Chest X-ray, PA view. Patient: 31 years old, sex F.
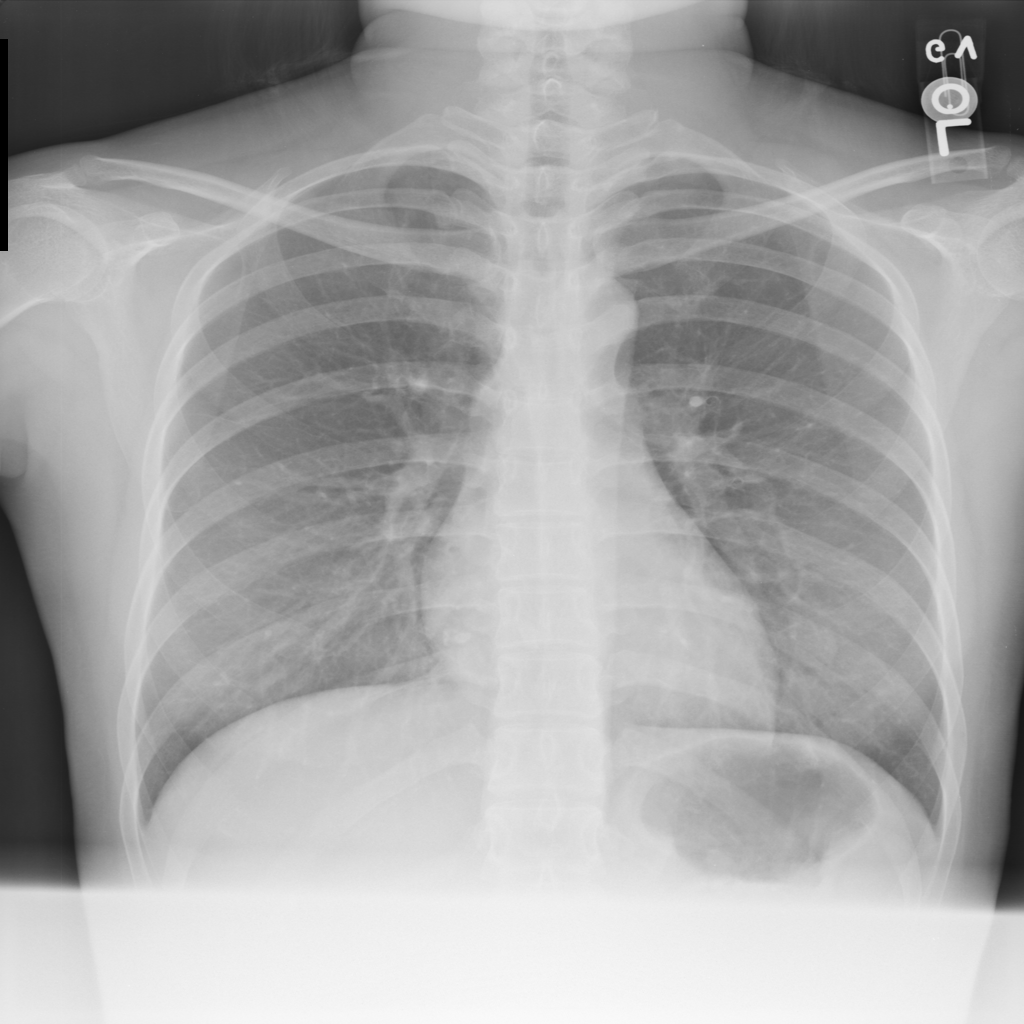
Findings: No Finding